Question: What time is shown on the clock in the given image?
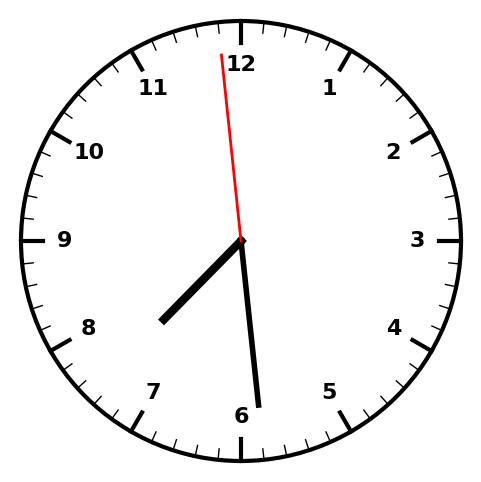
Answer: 07:28:59